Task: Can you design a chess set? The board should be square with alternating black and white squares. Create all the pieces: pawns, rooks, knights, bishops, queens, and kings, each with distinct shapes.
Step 513:
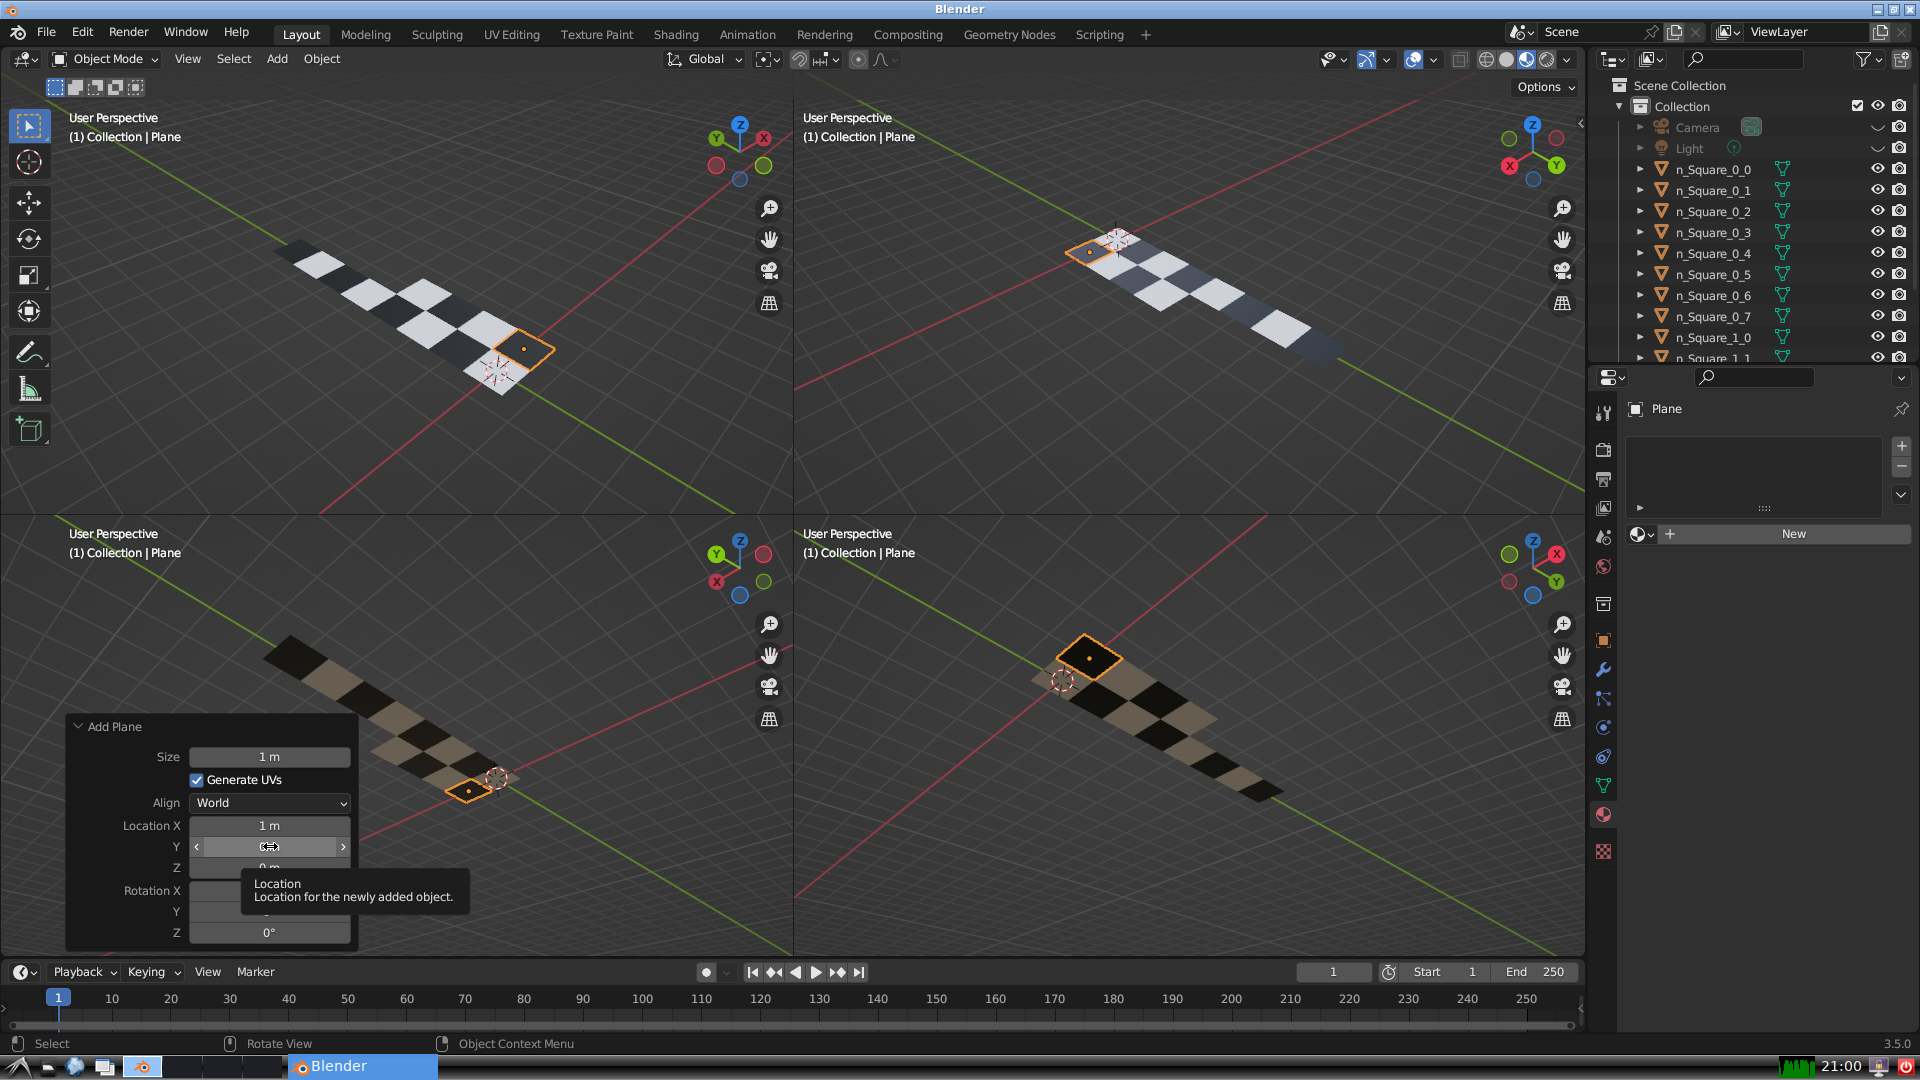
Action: click: no